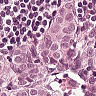
Metastatic tissue present: yes